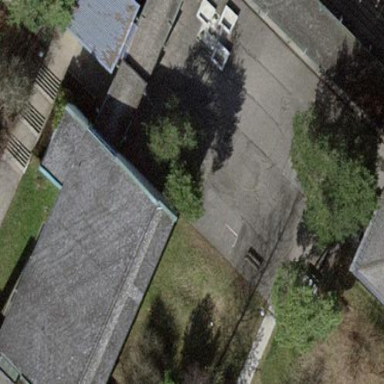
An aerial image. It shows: School building.